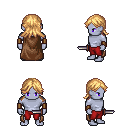
a pixel art fantasy rpg character, male body template, dark elf, purple skin, brown cape, red pants, light blonde loose hair, leather bracers, dagger, four views (front, back, left, right), 2x2 character sprite sheet, small pixel art, hard edges, no anti-aliasing